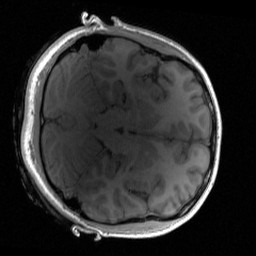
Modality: T1w
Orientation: axial
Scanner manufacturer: siemens
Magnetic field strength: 3 T
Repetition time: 2 s
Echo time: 0.0022 s